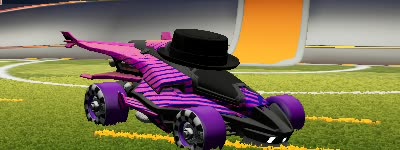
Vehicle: aftershock